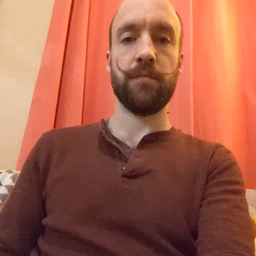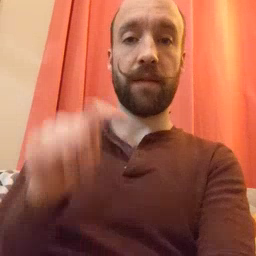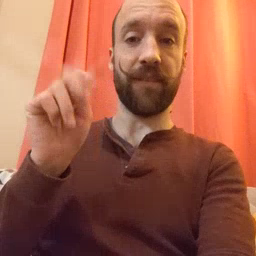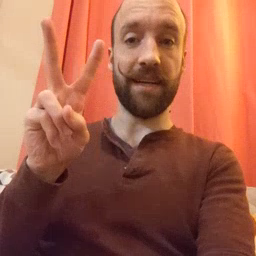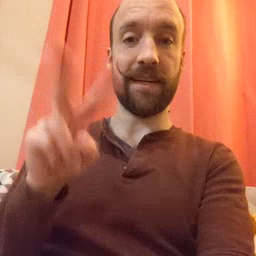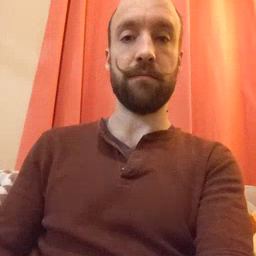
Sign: TV